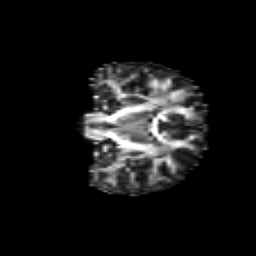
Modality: FA
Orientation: coronal
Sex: female
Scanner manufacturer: siemens
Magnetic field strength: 3 T
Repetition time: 5 s
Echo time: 0.071 s